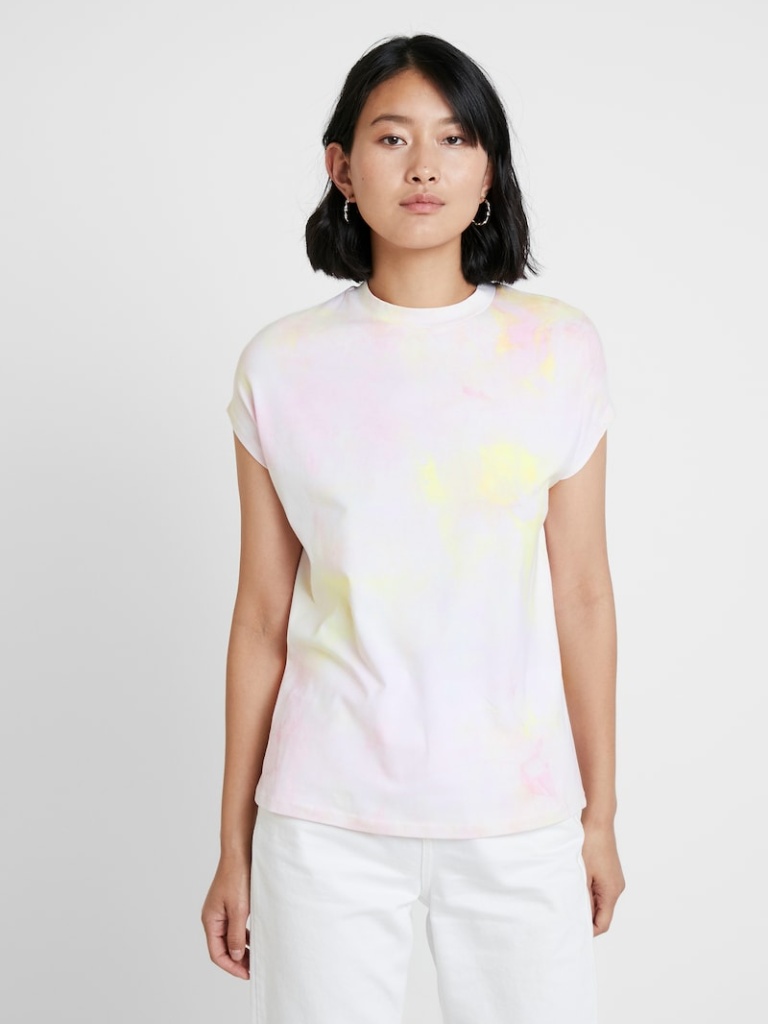
cotton relaxed sleeveless hip length Untucked crew t-shirt